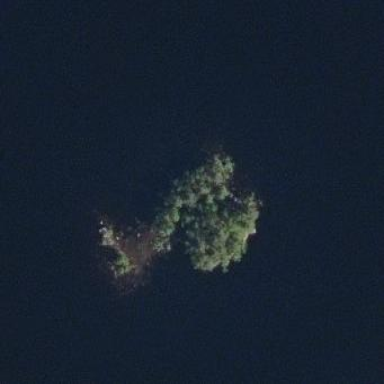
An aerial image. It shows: Islet.